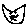
Label: cat